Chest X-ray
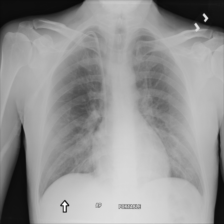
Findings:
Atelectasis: negative
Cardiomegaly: negative
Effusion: negative
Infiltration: negative
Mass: negative
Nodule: negative
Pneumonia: negative
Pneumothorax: negative
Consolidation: negative
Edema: positive
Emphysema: negative
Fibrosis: negative
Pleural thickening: negative
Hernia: negative